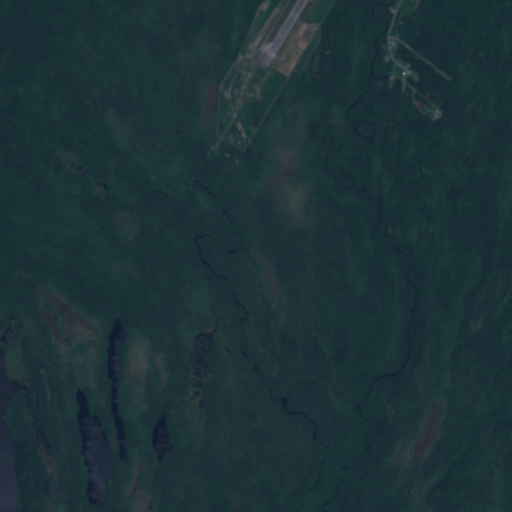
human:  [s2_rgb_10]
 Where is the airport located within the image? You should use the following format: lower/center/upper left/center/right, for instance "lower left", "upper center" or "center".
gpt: The airport is located in the upper right of the image.
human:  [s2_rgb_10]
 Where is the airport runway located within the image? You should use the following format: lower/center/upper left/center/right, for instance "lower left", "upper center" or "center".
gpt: The airport runway is located in the upper right of the image.
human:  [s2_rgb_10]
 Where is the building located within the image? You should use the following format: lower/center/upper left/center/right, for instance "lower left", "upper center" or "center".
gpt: The building is located in the upper right of the image.
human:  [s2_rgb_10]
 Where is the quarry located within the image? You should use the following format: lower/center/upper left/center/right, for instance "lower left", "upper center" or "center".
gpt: There is no quarry in the image.